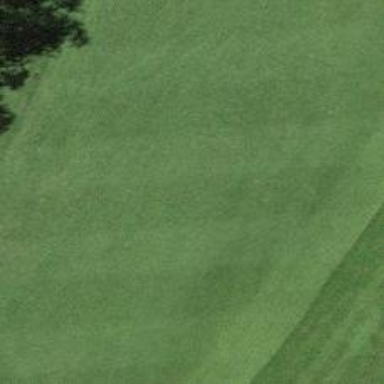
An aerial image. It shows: Golf hole.